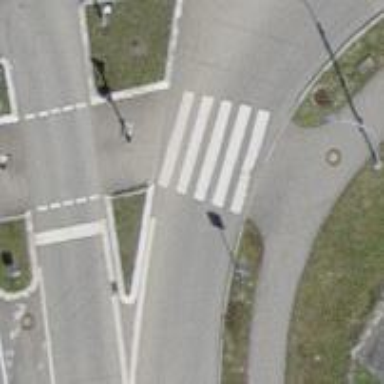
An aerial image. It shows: Marked road crossing with visible markings.